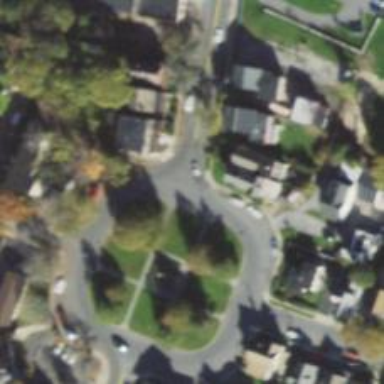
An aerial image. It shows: Circular junction on tertiary road.